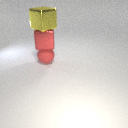
large red rubber sphere below large yellow metal cube